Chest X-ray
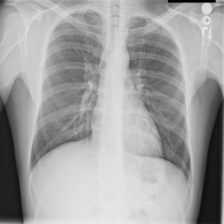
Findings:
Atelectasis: negative
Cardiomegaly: negative
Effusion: negative
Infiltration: negative
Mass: negative
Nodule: negative
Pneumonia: negative
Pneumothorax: negative
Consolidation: negative
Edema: negative
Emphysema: negative
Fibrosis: negative
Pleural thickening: negative
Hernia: negative